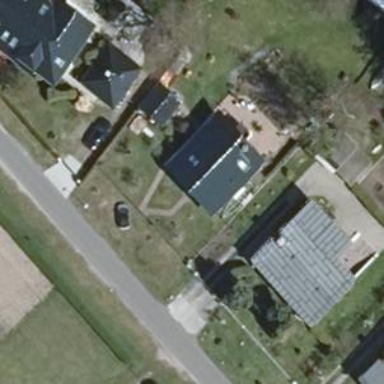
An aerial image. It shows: Building with gabled roof. The roof is orientated along the structure and is painted black.